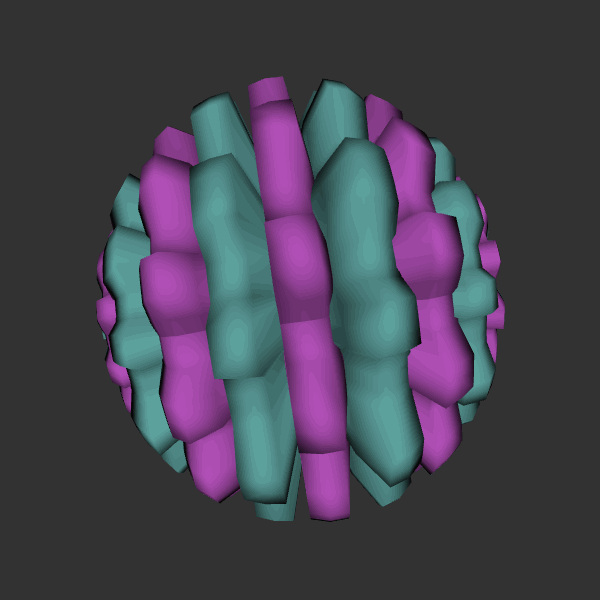
Background: dark